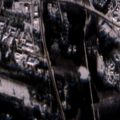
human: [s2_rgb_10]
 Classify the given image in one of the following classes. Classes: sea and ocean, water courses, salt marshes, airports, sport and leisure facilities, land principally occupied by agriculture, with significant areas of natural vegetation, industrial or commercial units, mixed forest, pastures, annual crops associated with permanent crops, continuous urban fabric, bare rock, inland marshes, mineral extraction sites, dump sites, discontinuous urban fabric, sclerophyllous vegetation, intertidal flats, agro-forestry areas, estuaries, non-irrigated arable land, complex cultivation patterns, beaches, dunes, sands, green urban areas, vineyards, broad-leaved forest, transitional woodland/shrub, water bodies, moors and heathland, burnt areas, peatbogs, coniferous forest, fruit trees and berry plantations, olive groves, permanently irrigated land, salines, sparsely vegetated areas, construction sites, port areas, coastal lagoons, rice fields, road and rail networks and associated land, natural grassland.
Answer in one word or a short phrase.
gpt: discontinuous urban fabric, industrial or commercial units, broad-leaved forest, coniferous forest, mixed forest, transitional woodland/shrub